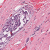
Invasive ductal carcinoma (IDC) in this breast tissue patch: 0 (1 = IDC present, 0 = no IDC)